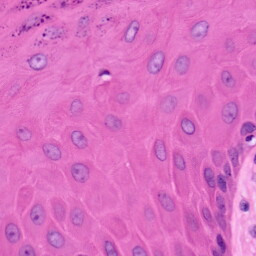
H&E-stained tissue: Skin